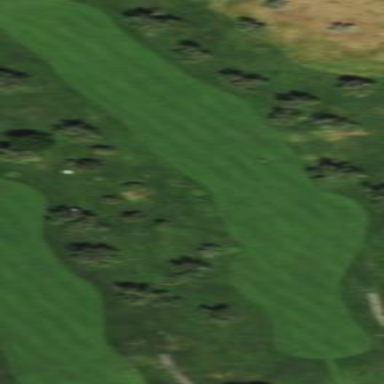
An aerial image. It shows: Well-maintained grassy area designated as golf fairway for the sport of golf. The grass is neatly mown.